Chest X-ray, AP view. Patient: 46 years old, sex M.
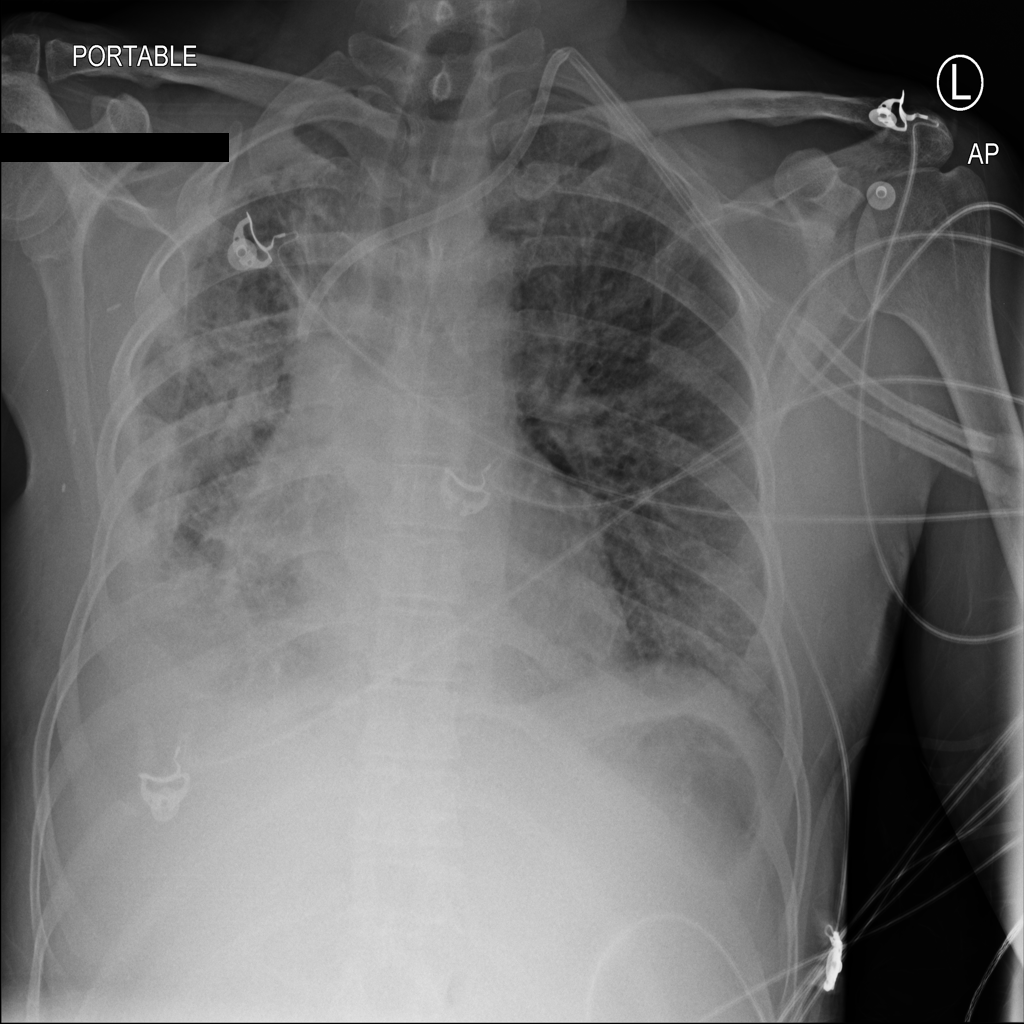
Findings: Cardiomegaly, Consolidation, Effusion